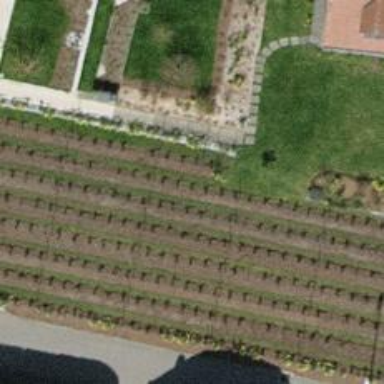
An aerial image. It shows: Vineyard.